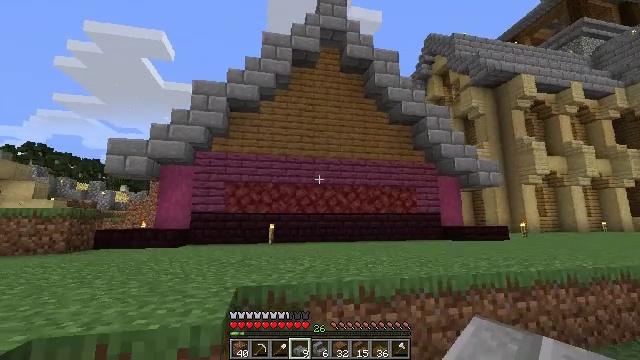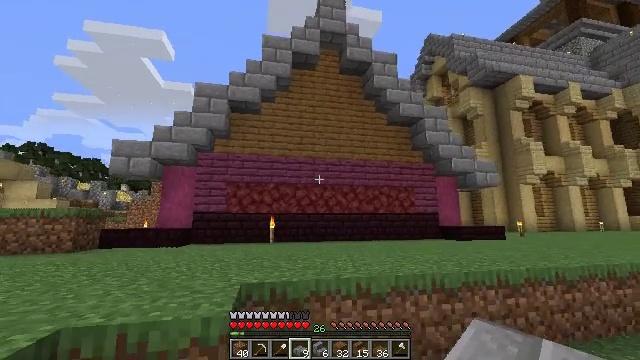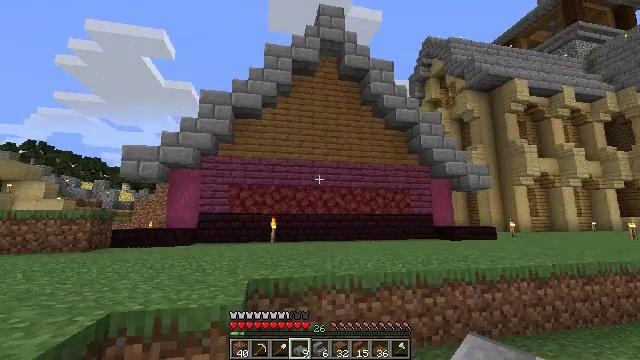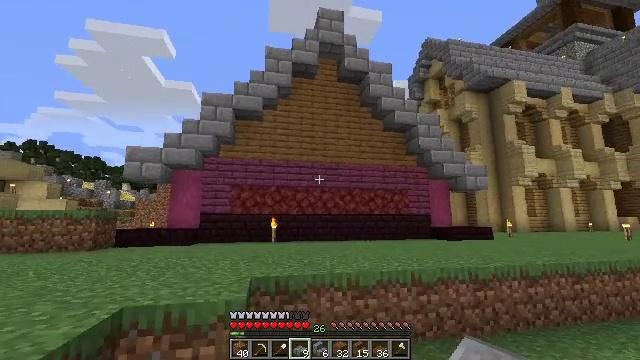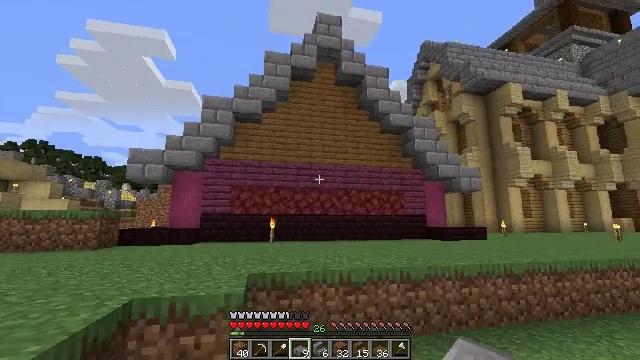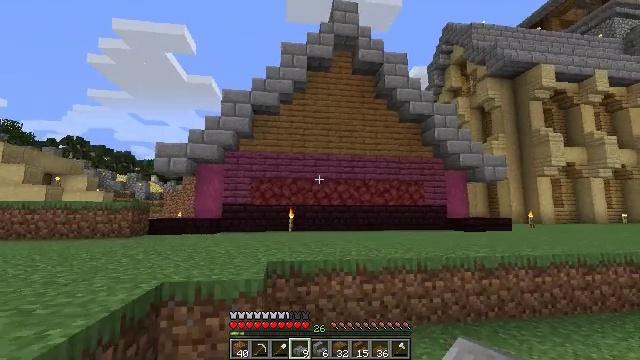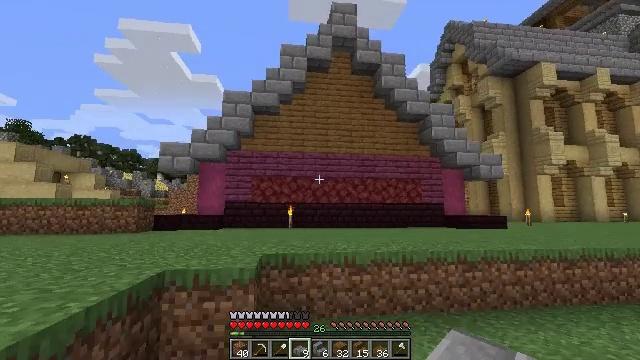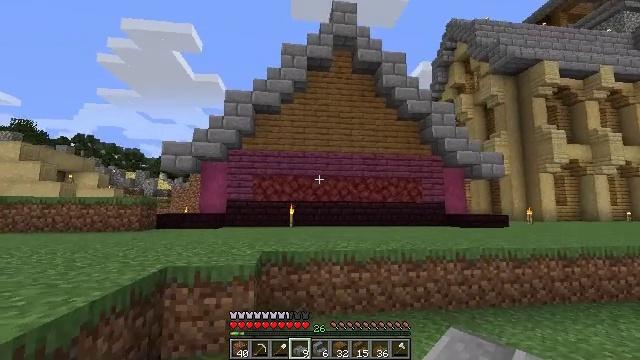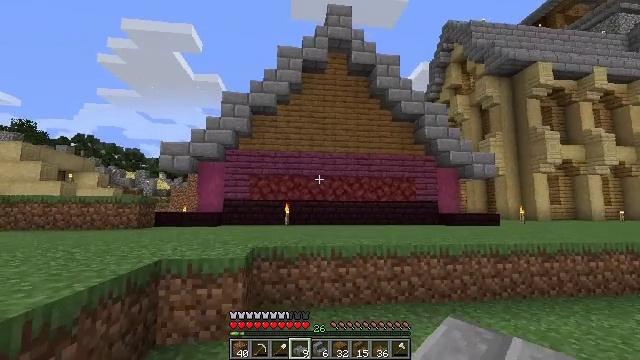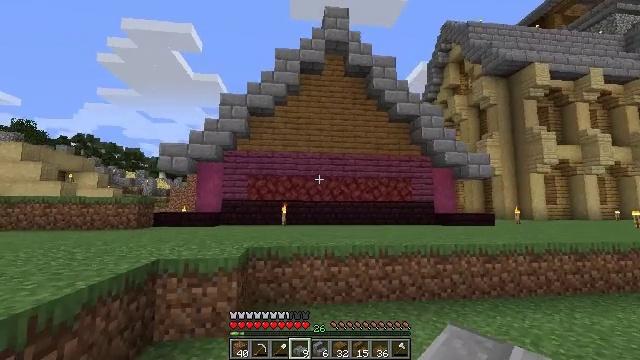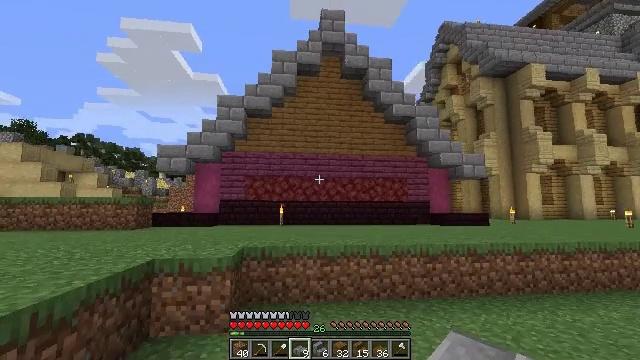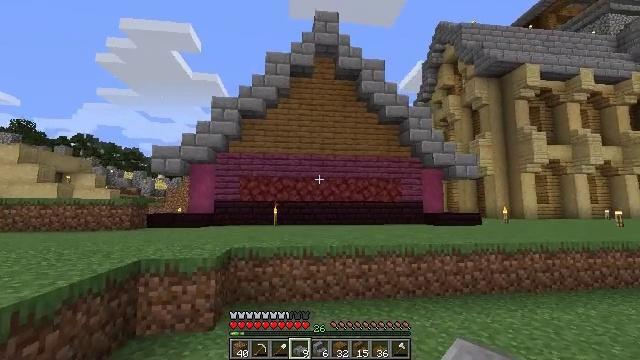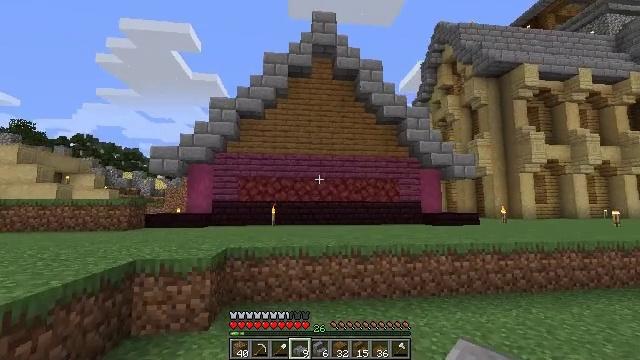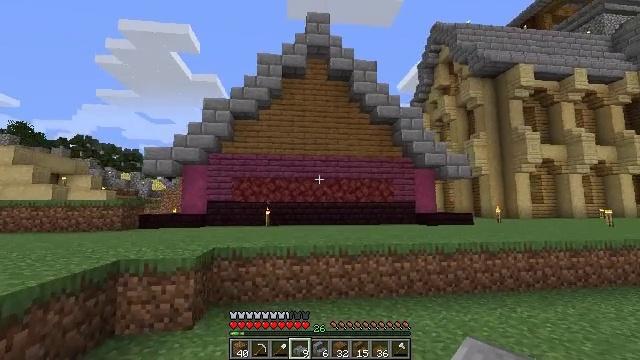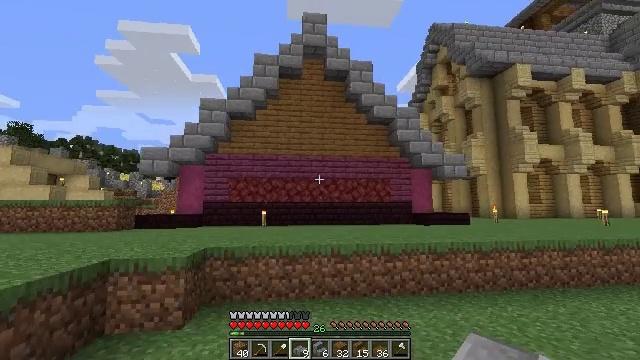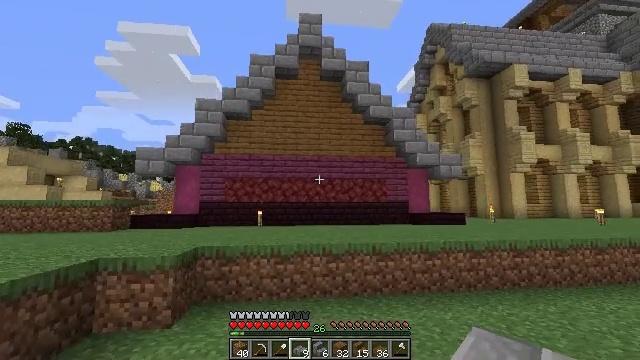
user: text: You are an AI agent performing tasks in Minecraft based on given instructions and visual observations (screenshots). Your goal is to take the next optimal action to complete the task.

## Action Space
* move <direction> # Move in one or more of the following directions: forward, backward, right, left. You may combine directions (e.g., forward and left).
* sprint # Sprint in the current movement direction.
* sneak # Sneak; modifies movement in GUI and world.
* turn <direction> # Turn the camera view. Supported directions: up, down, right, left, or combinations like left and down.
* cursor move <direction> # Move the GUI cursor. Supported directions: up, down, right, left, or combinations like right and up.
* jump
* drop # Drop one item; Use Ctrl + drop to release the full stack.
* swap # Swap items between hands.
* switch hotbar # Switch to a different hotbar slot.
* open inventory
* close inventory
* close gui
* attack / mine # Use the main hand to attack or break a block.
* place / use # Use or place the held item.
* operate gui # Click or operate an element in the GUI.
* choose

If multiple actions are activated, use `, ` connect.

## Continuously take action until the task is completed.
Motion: motion action
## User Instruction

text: Attack the crimson planks to collect them.
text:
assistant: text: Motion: move back
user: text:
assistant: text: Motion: move back
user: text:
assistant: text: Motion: move back
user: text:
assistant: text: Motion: move back and move right
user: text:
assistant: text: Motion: move back and move right, turn left and down
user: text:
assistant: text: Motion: move back and move right
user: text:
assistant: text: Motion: move back and move right
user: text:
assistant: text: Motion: move back and move right
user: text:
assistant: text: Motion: move back and move right
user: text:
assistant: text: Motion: move right
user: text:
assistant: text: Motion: move right
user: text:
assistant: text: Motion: move right
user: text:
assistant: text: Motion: move right
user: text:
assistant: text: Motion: move right
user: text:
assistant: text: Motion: move right
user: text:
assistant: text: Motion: move right
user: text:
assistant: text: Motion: move forward and move right
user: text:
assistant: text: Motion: move forward and move right
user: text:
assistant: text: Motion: move forward and move right
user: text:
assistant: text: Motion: move forward and move right
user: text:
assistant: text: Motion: no_op
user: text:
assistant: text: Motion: move forward
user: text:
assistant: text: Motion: move forward
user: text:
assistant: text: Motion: move forward
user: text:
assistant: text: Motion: move forward
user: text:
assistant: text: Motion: move forward
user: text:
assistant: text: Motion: move forward
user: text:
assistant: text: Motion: move forward
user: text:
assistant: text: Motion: move forward
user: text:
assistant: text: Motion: move forward